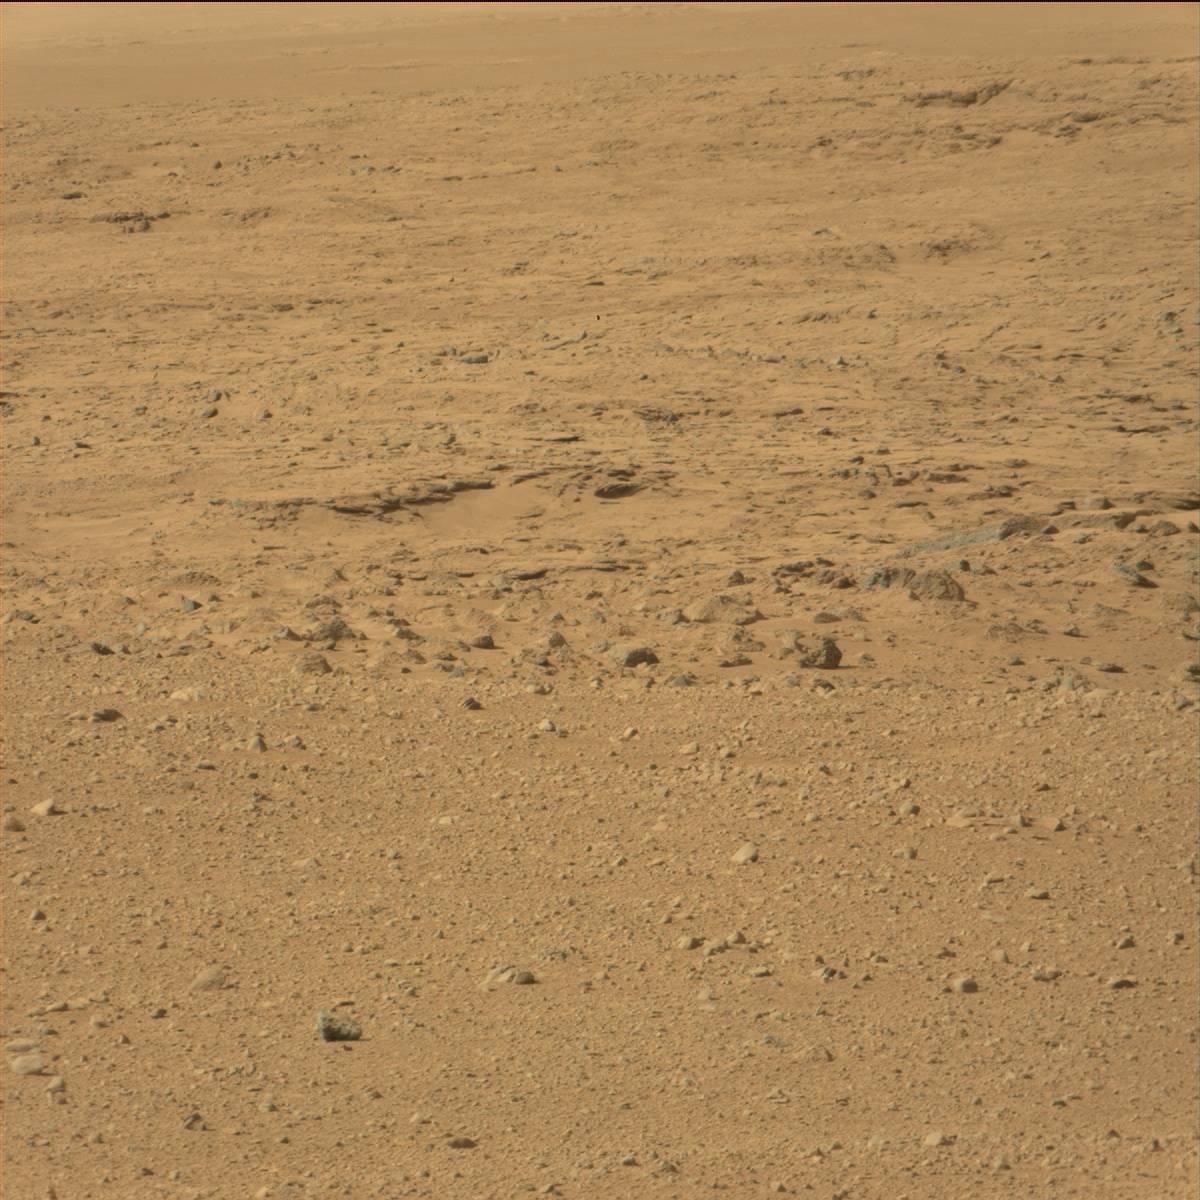
Terrain classes present: Bedrock, Ridge, Rock, Sand / Soil